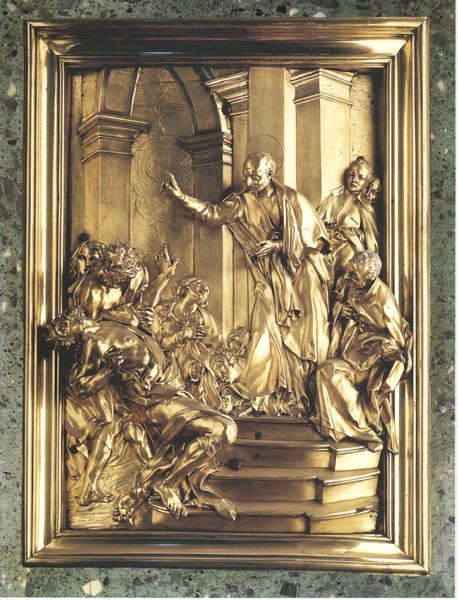
Titel: Ignatius-Altar (hl. Ignatius von Loyola)
Künstler: Andrea Pozzo
Standort: Rom, Il Gesù (EU - I - Latium)
Schlagwörter: mann, menschen, geste, marmor, männer, säule, säulen, tuch, rahmen, kirche, gewand, gold, gewänder, rund, relief, bilderrahmen, bogen, treppe, arch, men, people, stairs, old, ramen, metall, stufen, bronze, torbogen, gebet, gesims, jesus, man, fall, sturz, heiliger, frame, bitte, gefallen, getrieben, archway, seule, sokrates, stiege, broze, fallend, donatello, stage, gedängelt, mannen